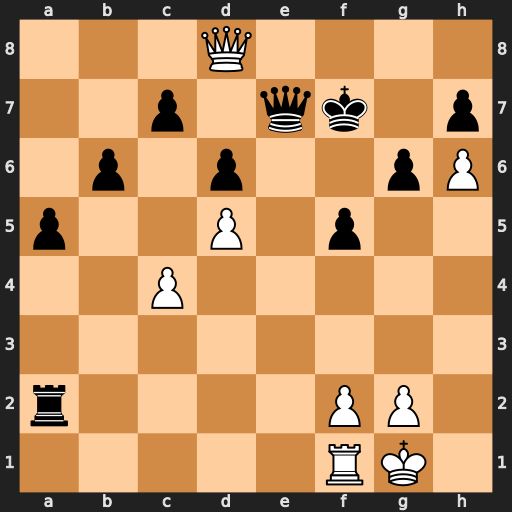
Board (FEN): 3Q4/2p1qk1p/1p1p2pP/p2P1p2/2P5/8/r4PP1/5RK1
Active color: w
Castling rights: -
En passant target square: -
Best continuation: Qh8 Qf6 Qxh7+